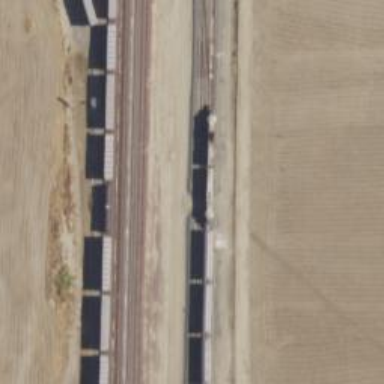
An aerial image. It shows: Railway siding with rails.